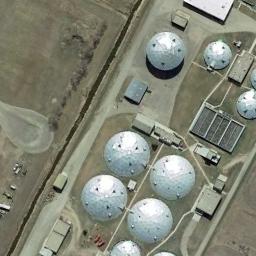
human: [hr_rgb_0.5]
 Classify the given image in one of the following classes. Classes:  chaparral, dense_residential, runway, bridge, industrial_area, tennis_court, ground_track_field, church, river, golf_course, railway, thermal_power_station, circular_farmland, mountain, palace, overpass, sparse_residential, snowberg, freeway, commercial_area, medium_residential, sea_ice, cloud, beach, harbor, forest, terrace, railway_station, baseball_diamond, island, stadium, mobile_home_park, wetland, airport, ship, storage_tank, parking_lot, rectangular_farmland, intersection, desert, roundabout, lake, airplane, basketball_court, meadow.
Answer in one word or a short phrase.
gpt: storage_tank